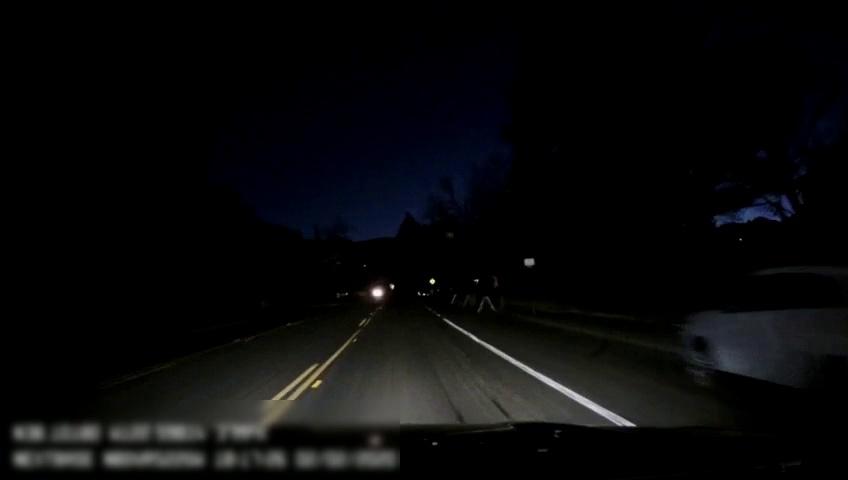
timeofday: Night
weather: Other
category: Drivable Space
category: Vehicles | SUV
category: Lanes | Alternate Lane
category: Lanes | Opposite Lane
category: Lanes | Alternate Lane